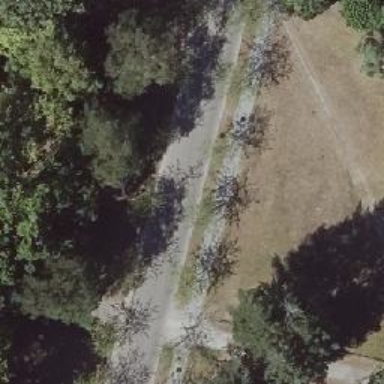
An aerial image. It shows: Avenue of deciduous broadleaved trees.